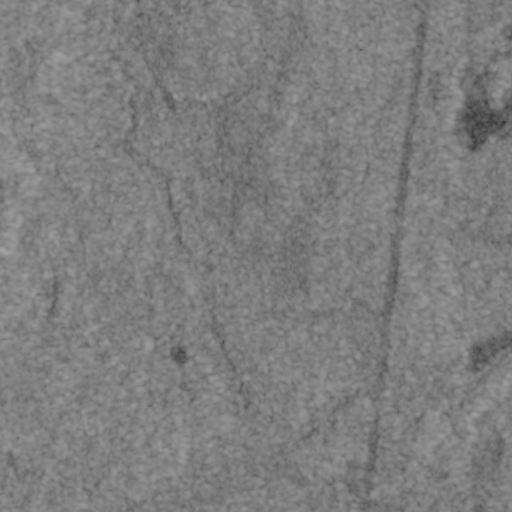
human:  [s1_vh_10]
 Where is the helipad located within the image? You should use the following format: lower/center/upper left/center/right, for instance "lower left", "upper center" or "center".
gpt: The helipad is located in the upper center of the image.
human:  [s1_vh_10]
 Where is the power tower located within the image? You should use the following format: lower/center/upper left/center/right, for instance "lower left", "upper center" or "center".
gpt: The power tower is located in the right of the image.
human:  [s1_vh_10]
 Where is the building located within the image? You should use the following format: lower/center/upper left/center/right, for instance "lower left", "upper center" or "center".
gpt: The building is located in the upper center of the image.
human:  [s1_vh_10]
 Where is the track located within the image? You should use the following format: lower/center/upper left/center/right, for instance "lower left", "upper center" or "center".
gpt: There is no track in the image.

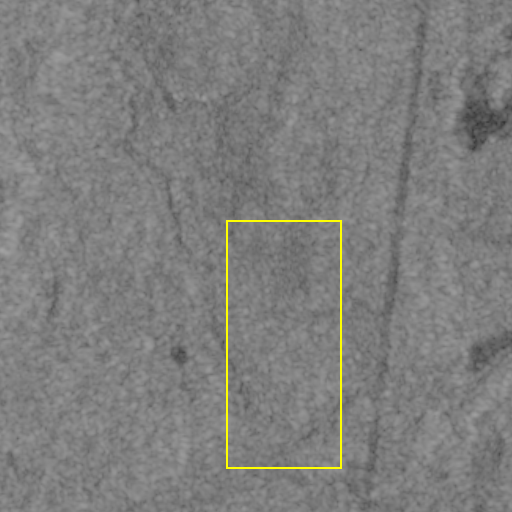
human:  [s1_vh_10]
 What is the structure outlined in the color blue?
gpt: There is no blue outline.
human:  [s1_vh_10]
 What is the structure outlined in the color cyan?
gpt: There is no structure outlined in cyan.